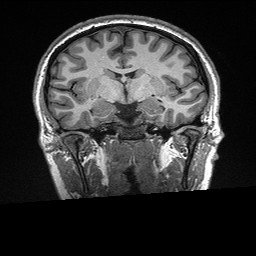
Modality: T1w
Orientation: sagittal
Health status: healthy
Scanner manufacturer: siemens
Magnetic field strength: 3 T
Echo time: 0.00298 s